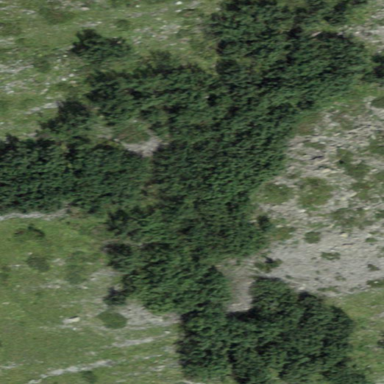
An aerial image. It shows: Area covered in scrub vegetation.